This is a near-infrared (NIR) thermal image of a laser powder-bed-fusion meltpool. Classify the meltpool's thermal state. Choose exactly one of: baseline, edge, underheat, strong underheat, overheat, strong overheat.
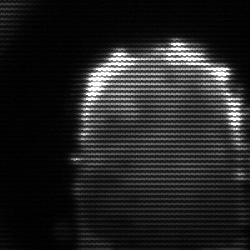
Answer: baseline